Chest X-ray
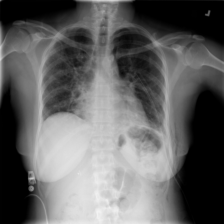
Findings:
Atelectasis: negative
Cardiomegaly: negative
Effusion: negative
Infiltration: negative
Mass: negative
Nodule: negative
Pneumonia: negative
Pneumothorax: negative
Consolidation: negative
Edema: negative
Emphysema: negative
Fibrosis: negative
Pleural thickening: negative
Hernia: negative